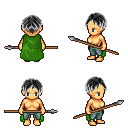
a pixel art fantasy rpg character, female body template, human, tanned skin, green cape, teal pants, gray parted hairstyle, spear, four views (front, back, left, right), 2x2 character sprite sheet, small pixel art, hard edges, no anti-aliasing